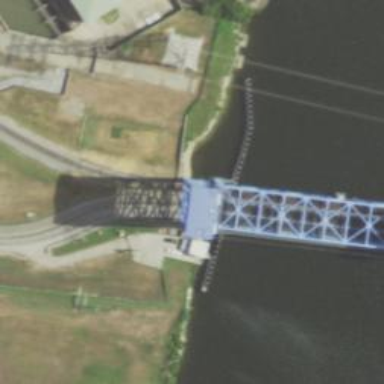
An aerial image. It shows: Tertiary road crossing lift bridge.